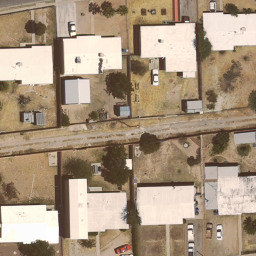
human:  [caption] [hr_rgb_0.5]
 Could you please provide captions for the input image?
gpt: Some houses arranged neatly in the medium residential area .

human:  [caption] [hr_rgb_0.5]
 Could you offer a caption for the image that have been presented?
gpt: It is a medium residential area .

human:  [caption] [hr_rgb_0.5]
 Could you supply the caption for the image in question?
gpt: A medium residential area with houses arranged neatly .

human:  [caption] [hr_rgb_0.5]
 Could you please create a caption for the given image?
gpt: A medium residential area with a road goes through this area .

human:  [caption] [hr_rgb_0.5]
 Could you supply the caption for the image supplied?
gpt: This is a medium residential area with a road goes through this area .